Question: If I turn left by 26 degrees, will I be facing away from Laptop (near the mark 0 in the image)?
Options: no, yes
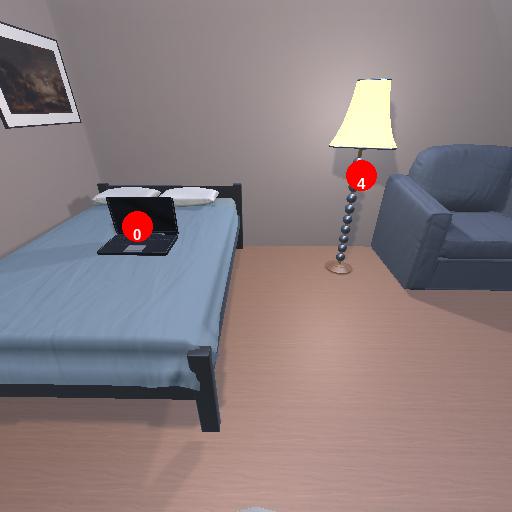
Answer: no